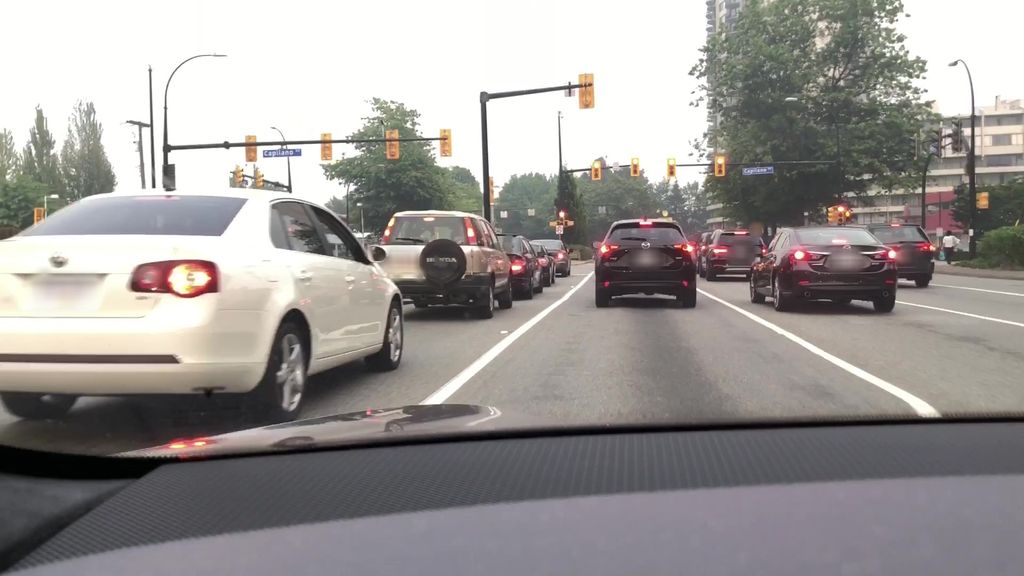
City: vancouver